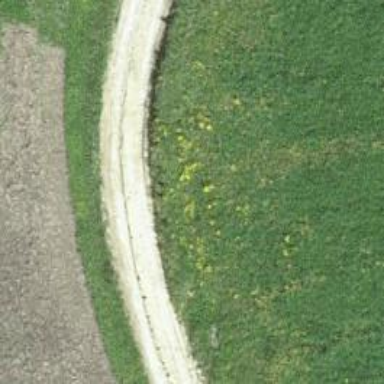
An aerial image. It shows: Gravel track with grade 2 quality.